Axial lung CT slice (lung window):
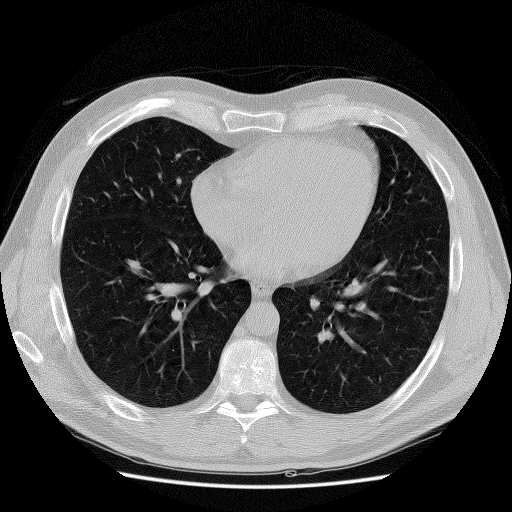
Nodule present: no